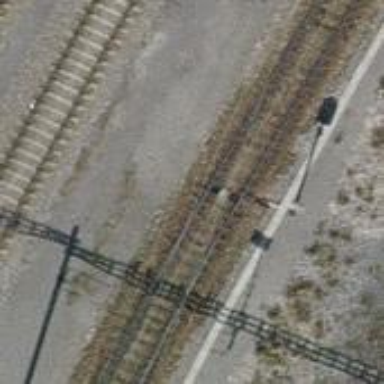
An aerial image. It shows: Railway switch.